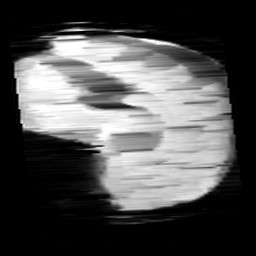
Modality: minIP
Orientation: sagittal
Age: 9
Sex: male
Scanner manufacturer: siemens
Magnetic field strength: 3 T
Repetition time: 0.027 s
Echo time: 0.02 s